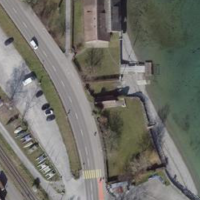
EUNIS habitat code: 14
Species observed at this site:
Portulaca oleracea
Cymbalaria muralis